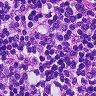
Metastatic tissue present: no